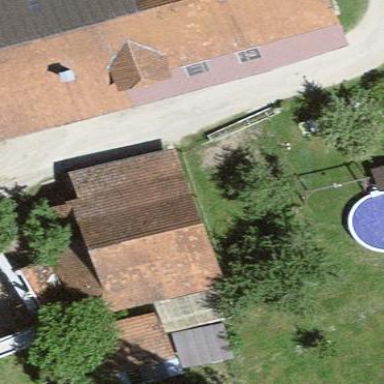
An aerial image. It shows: Barn.